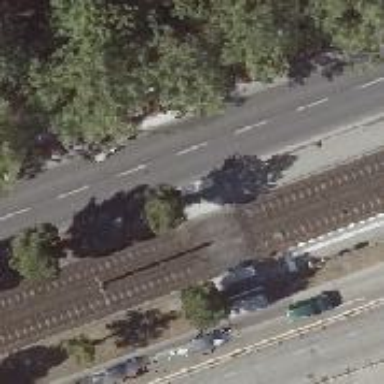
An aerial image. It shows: Asphalt footpath with unmarked crossing.